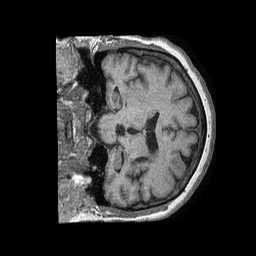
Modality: T1w
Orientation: coronal
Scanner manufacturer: philips
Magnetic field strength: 1.5 T
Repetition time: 0.007834 s
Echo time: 0.003637 s